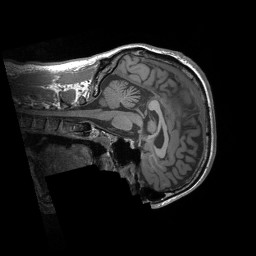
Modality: T1w
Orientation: sagittal
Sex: female
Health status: ill
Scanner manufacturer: siemens
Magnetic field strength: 3 T
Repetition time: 1.66 s
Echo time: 0.00254 s